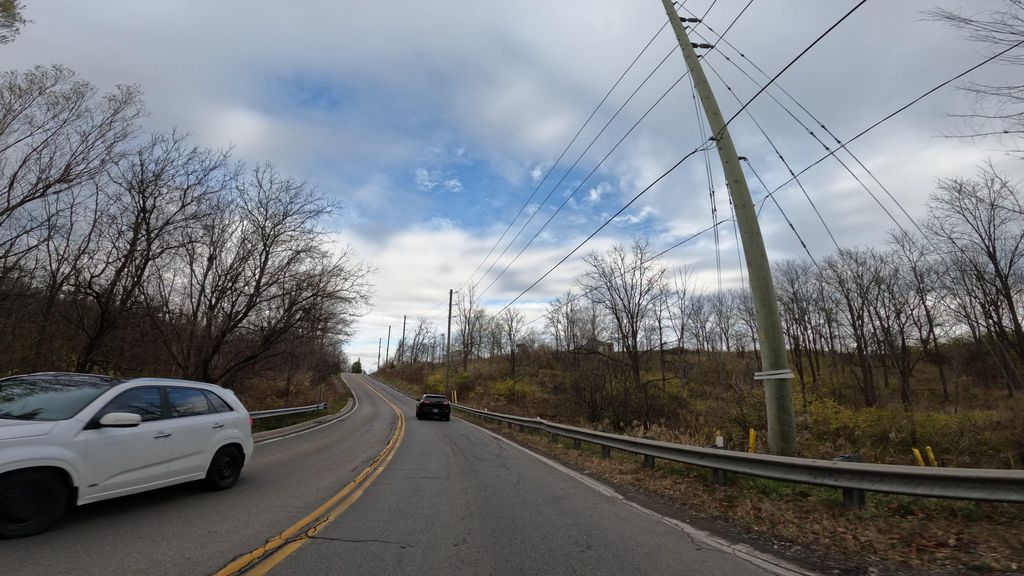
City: hamilton